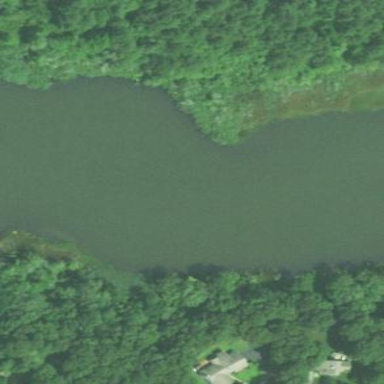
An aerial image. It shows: Swamp in wetland area.